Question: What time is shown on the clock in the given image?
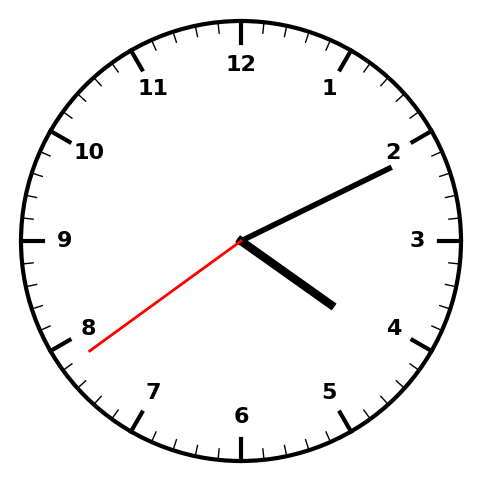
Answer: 04:10:39